Question: Am new to programming with basic knowledge and I've taken a liken to Java.
I wanted to write a code that calculates a number to the nth power without using loops. I've been trying to use the repeat method from "commons lang" which i came to know about, about 4 days ago. I Found a lot of info in this site and others that helped me in understanding how to use this packed.
So far I downloaded commons-lang3-3.1 then kept the folder in the same folder as my project and added the jar file to my project's library by:-
right clicking on libraries
1 then Add JAR/Folder
2 then i opened the commons-lang3-3.1 folder
3 and selected "commons-lang3-3.1.jar" from a number of 4 selections:
- - - -
here is a code that am using to test that i got from one of the the other questions:-
'''
0. package refreshingmemory;
1. import org.apache.commons.lang.StringUtils;
2. public class RefreshingMemory {
3.
4. public static void main(String[] args) {
5. String str = "abc";
6. String repeated = StringUtils.repeat(str, 3);
7. repeated.equals("abcabcabc");
8.
9. }
10. }
'''
line 1 says .
line 7 says
and if i remove line 1 i get a at line 6
Screenshot of Netbeans:

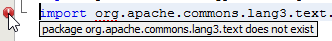
Answer: <URL> states the following:
> Note that Lang 3.0 (and subsequent versions) use a different package () than the previous versions (org.apache.commons.lang), allowing it to be used at the same time as an earlier version.
So change the package accordingly, or heed Richard Tingle's advice and left click the error+light bulb icon in the gutter (were line numbers are shown) and choose "Add import for...".
'''
import org.apache.commons.lang3.StringUtils;
'''